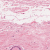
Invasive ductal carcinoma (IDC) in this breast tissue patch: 0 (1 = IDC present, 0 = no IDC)